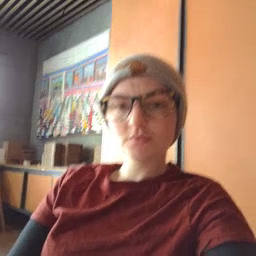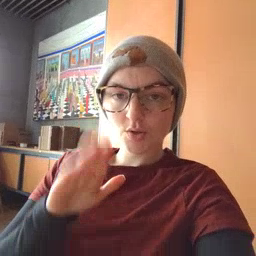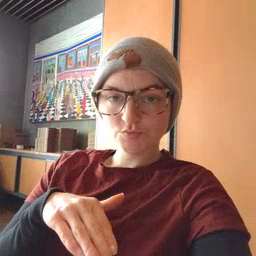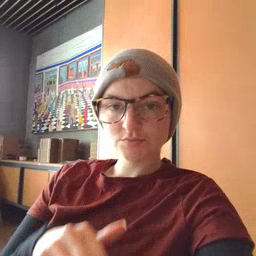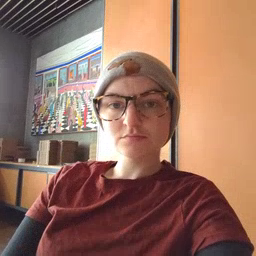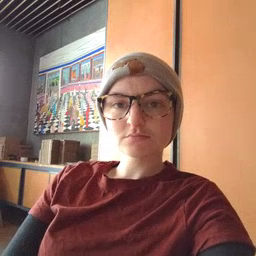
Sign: on